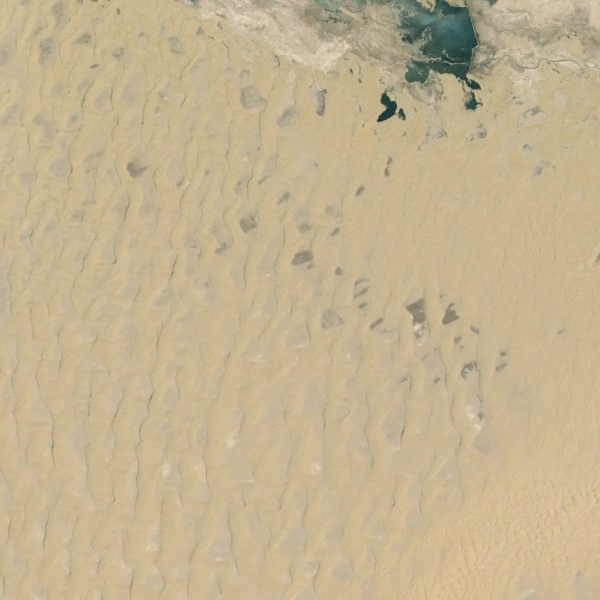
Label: Desert